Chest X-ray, AP view. Patient: 67 years old, sex F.
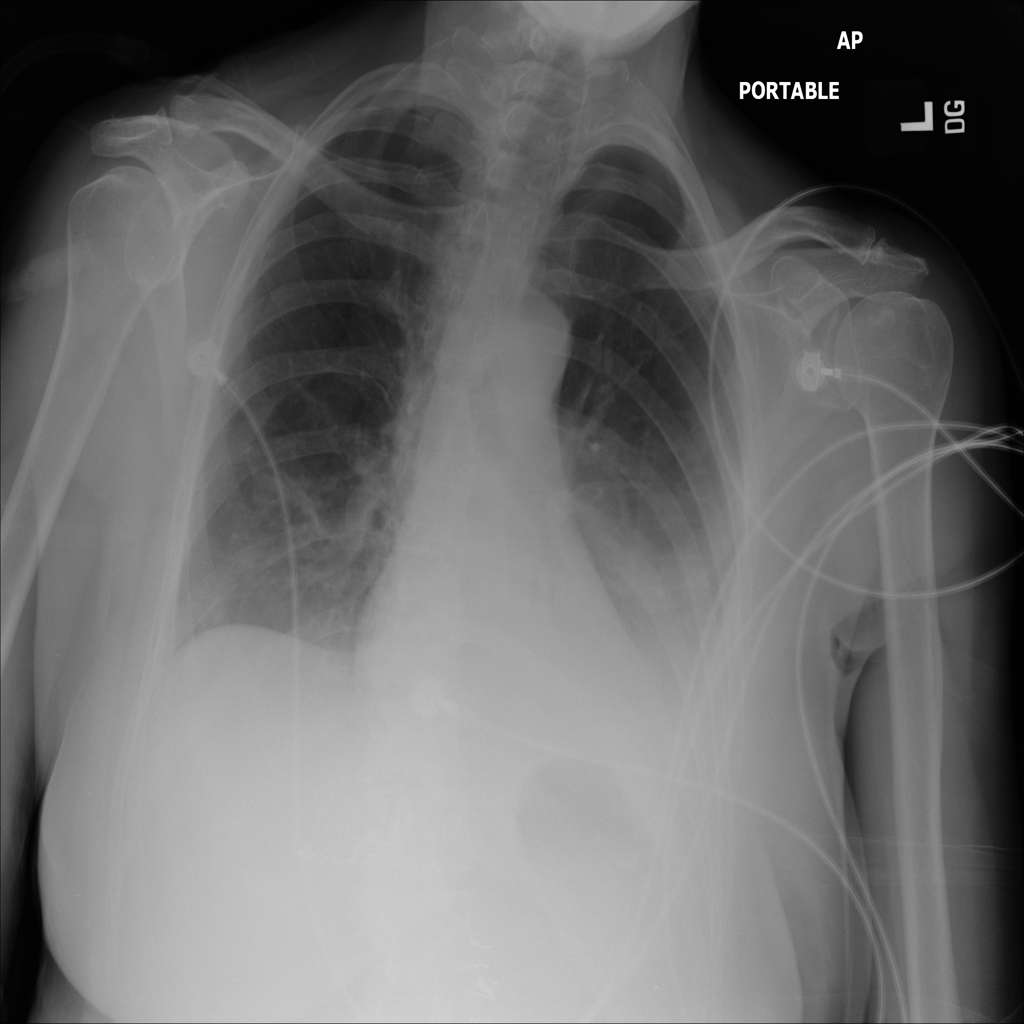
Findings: No Finding